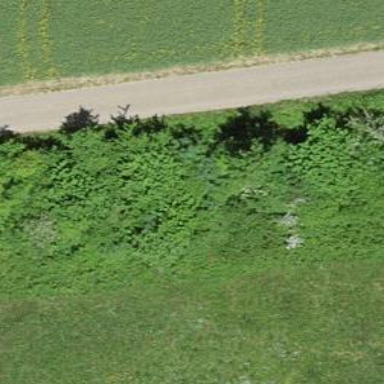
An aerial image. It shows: Hedge barrier.